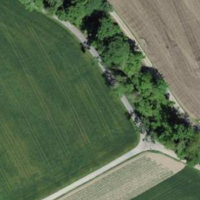
EUNIS habitat code: 24
Species observed at this site:
Populus tremula